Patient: sex F, age 26
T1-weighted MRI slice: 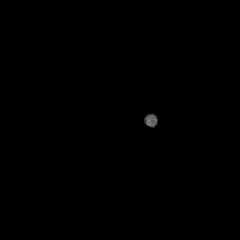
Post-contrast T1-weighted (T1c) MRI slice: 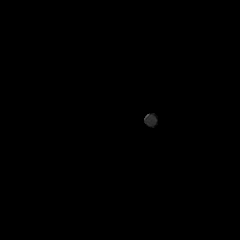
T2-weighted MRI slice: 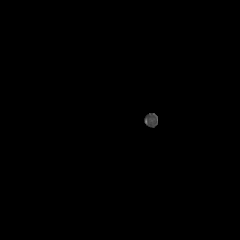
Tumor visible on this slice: no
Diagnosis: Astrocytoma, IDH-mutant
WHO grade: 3